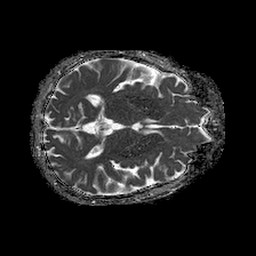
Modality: ADC
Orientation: axial
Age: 79
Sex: female
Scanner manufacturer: philips
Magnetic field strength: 1.5 T
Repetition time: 4.6 s
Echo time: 0.08517 s